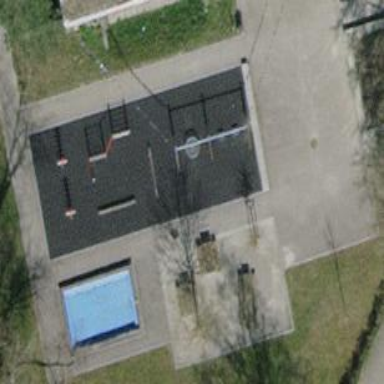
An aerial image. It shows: Playground area for leisure land.